RGB frame:
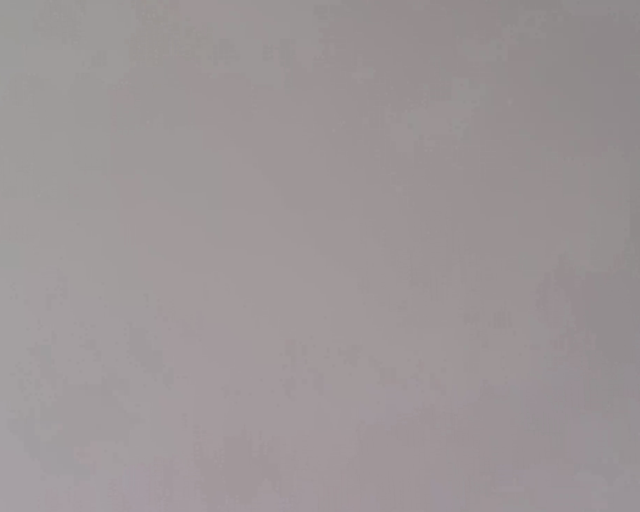
Thermal frame:
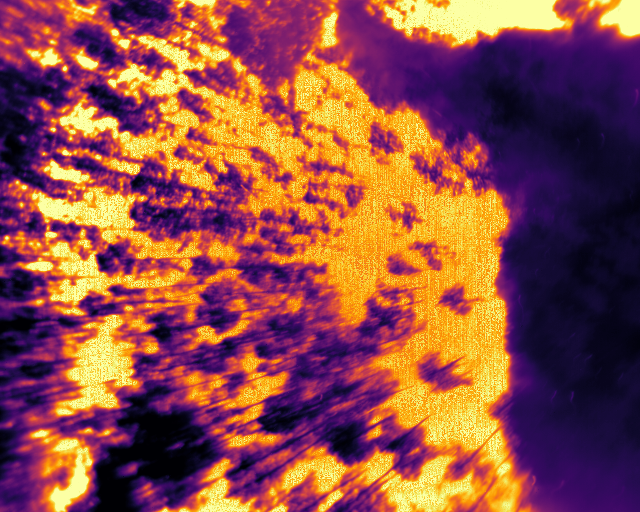
Captured: 2026-02-27 02:37:28
Pixels at or above 80 °C: 257270 (fraction of frame: 0.7851)